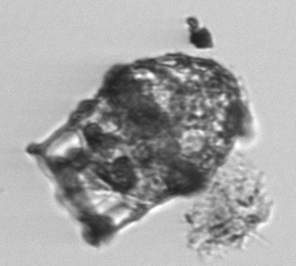
Label: Dictyocysta